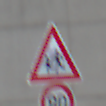
Verkehrszeichen: KinderRechts
Zusatzzeichen unten: Geschwindigkeit80
Umgebung: Outdoor, Urban
Tageszeit: MorningAfternoon
Wetter: PartlyCloudy
Licht: Natural
Jahreszeit: NotSpecified
Kontrast: LowContrast